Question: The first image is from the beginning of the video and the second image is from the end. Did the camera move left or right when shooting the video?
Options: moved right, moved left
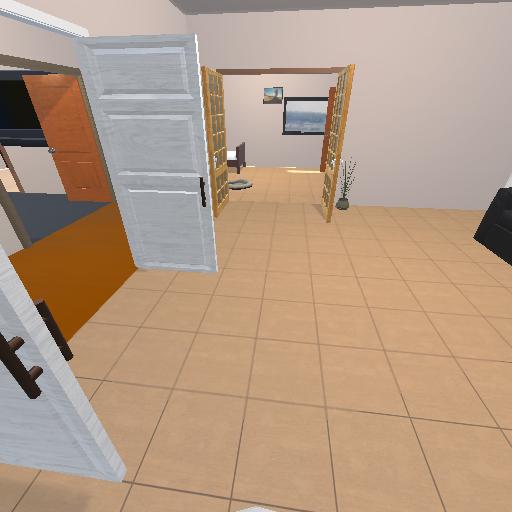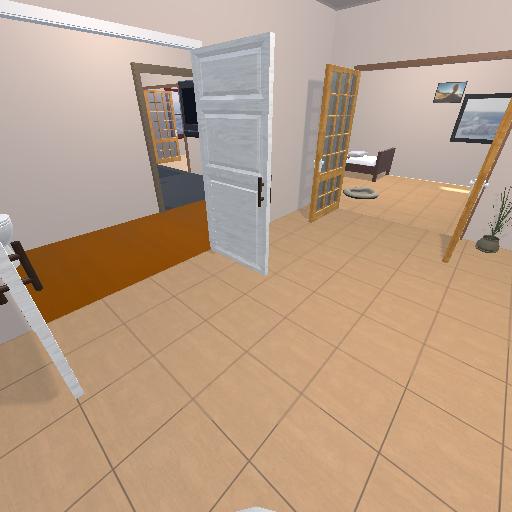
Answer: moved right